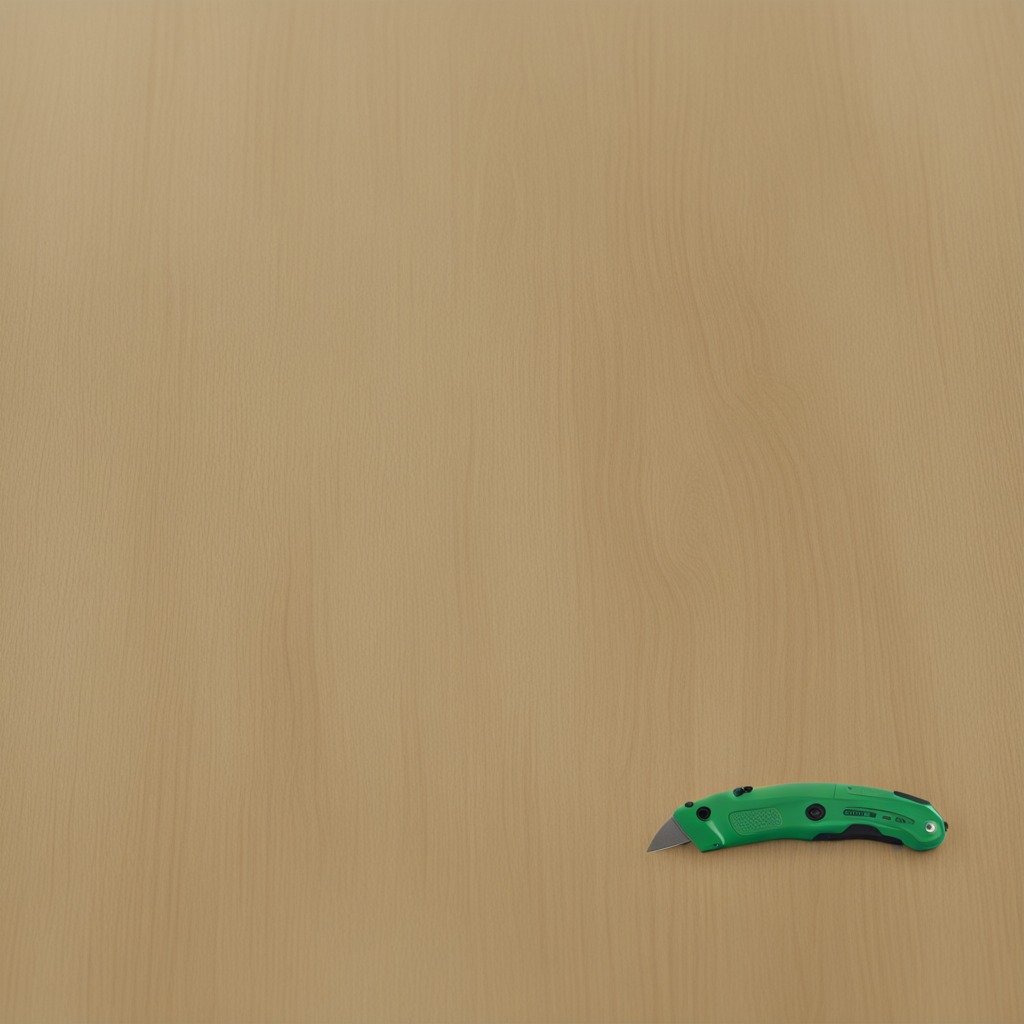
A utility knife is lying on the plywood surface.